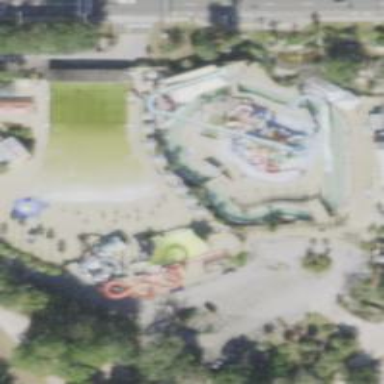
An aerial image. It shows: Water slide attraction.